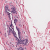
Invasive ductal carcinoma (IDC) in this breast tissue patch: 0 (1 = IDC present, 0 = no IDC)